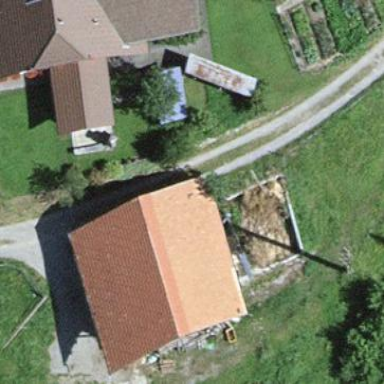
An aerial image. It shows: Rural barn.